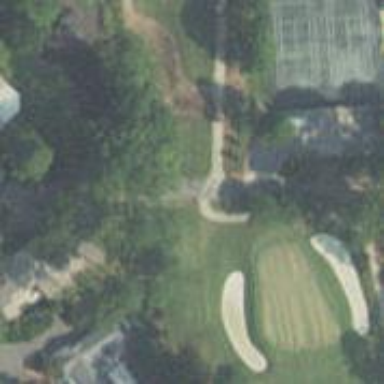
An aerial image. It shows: Path for golf carts.